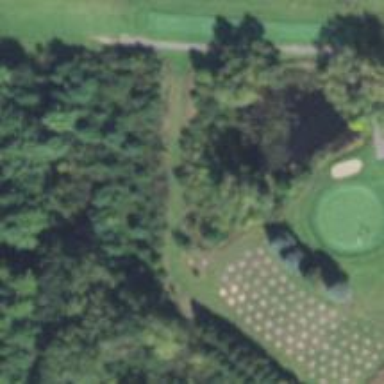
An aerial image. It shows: Service road used as golf cart path.